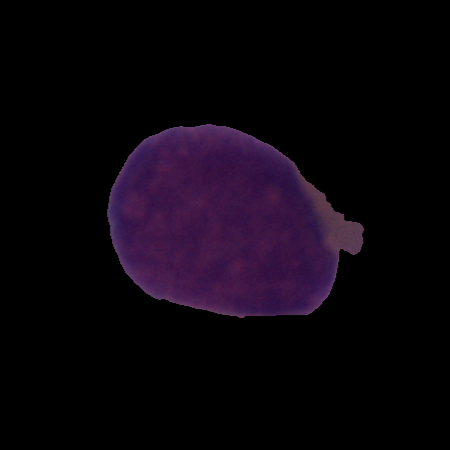
Label: cancer